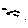
Label: bird